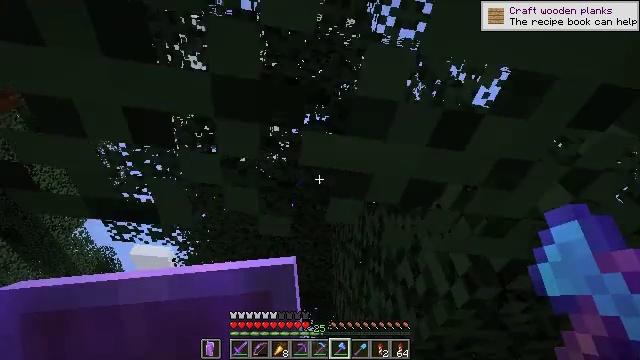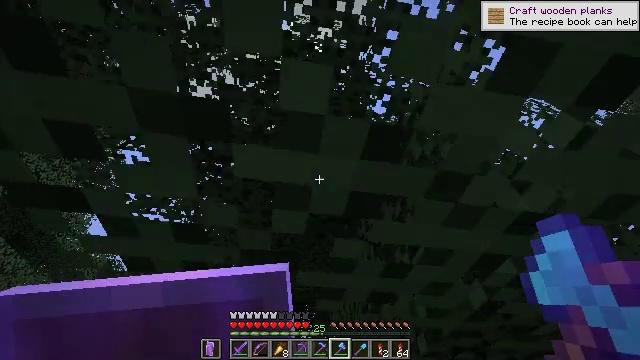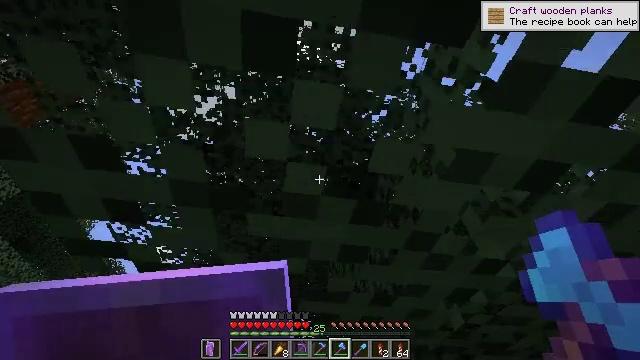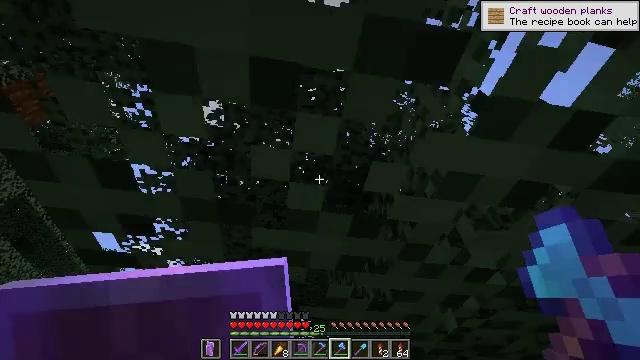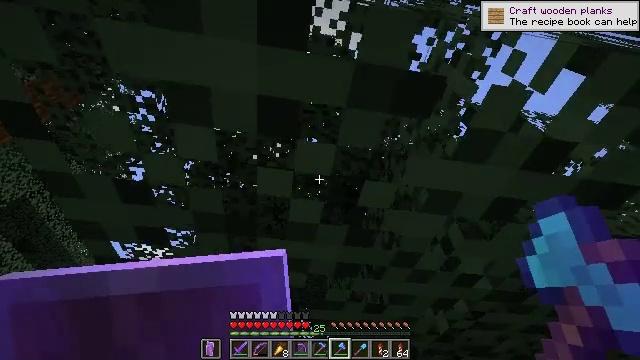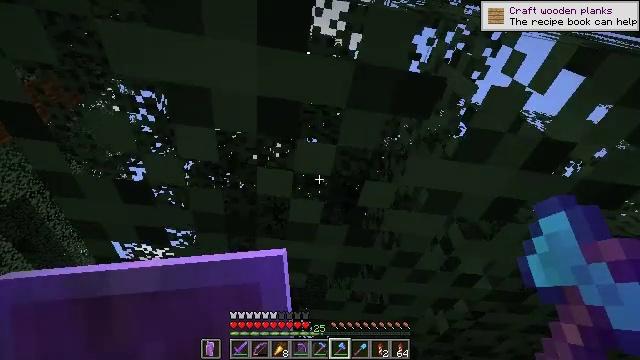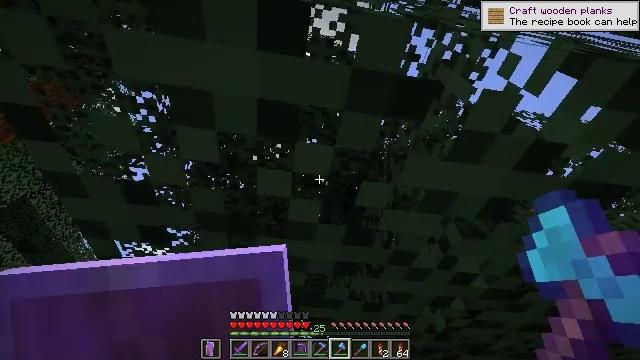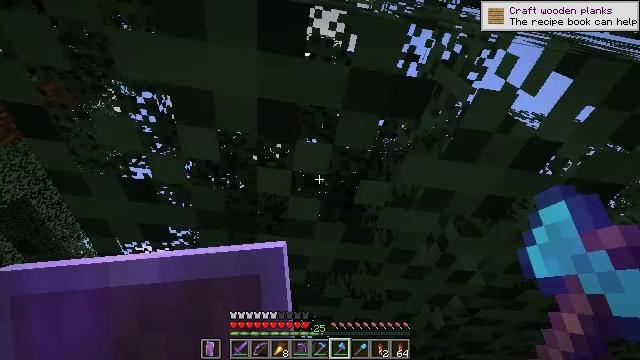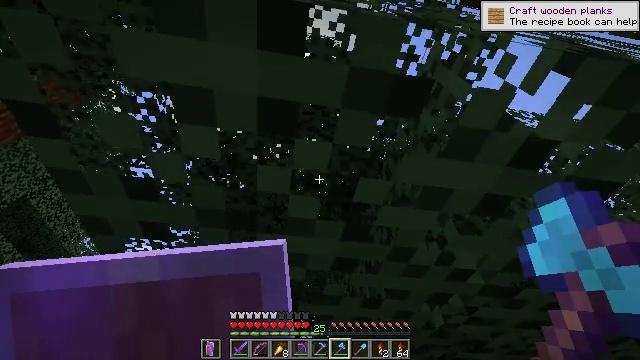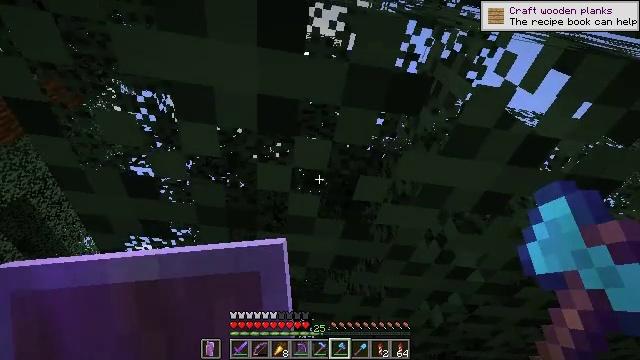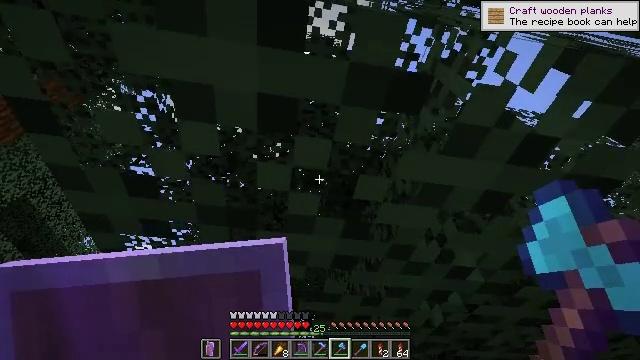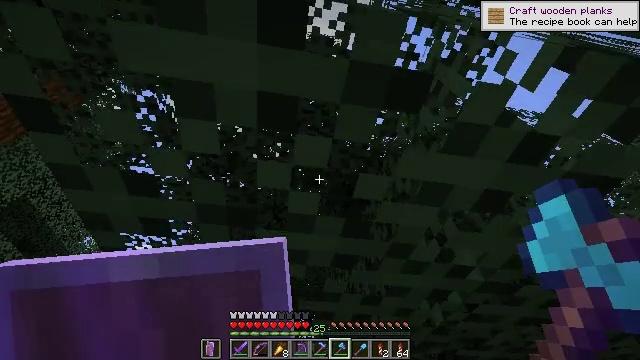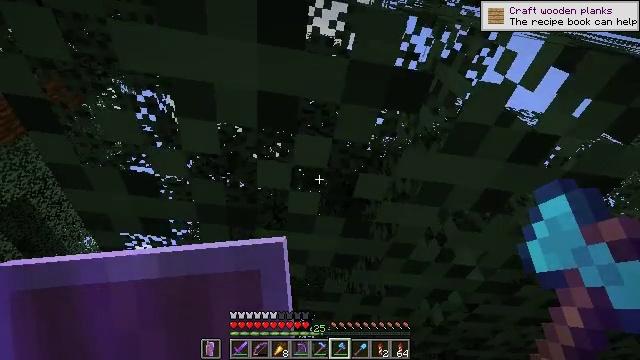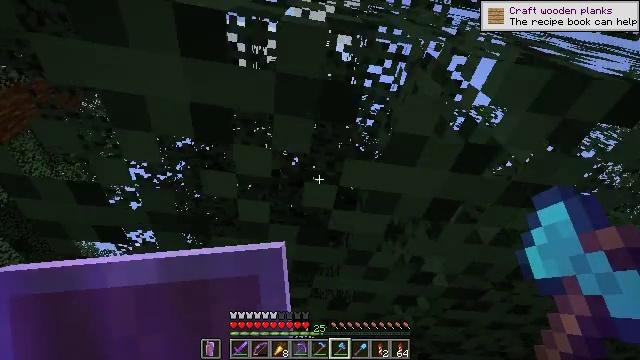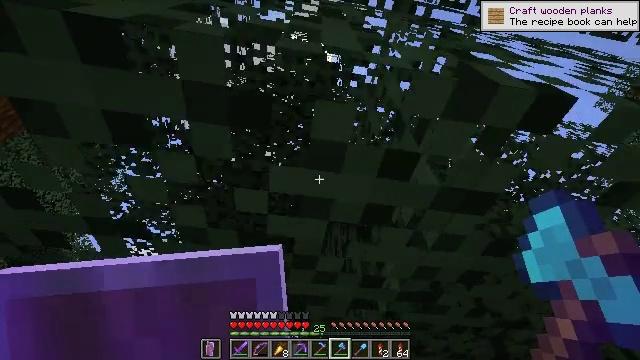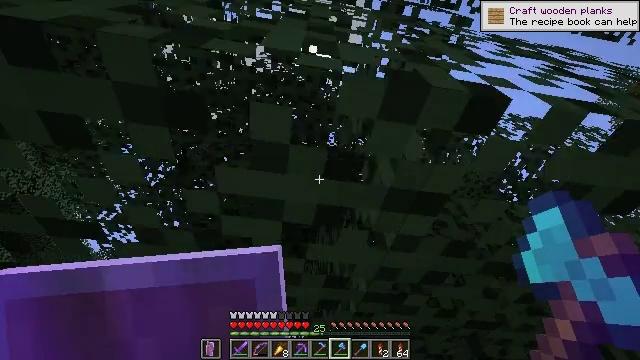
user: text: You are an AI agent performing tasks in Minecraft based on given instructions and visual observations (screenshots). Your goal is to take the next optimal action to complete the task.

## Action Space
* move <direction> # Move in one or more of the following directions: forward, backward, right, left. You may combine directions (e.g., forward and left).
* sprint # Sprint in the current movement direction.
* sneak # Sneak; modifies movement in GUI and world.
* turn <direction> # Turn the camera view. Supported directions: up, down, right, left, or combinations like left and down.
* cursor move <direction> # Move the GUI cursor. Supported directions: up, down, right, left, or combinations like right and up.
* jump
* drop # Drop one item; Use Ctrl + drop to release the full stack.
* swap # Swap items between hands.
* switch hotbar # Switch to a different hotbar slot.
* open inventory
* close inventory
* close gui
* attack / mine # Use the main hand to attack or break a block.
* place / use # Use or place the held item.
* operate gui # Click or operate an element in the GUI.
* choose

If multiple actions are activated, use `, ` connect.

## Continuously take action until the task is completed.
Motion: motion action
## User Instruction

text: Break the spruce leaves to clear the area.
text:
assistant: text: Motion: move back
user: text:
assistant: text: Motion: no_op
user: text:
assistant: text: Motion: no_op
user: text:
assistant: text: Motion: no_op
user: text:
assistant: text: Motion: no_op
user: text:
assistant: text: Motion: no_op
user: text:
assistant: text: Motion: no_op
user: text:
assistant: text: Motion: no_op
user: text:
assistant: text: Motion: no_op
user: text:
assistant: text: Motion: no_op
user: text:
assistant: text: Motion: no_op
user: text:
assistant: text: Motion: no_op
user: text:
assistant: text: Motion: move right
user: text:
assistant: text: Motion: move right
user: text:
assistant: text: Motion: no_op
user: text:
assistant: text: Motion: no_op
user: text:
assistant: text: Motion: no_op
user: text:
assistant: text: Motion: no_op
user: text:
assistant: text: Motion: no_op
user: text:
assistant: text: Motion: no_op
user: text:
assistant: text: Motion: no_op
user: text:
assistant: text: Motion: no_op
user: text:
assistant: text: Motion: no_op
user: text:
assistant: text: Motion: no_op
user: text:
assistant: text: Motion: no_op
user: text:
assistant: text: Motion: no_op
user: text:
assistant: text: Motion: no_op
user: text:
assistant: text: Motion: no_op
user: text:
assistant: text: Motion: no_op
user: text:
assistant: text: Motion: move right